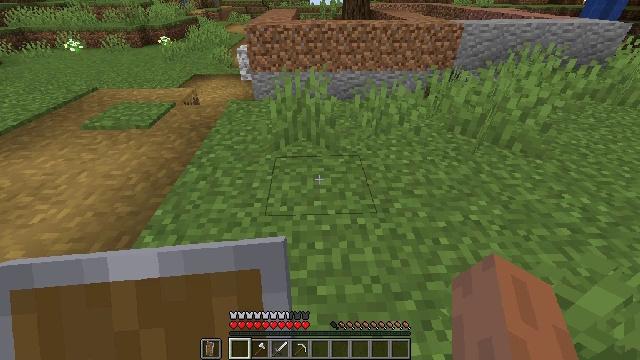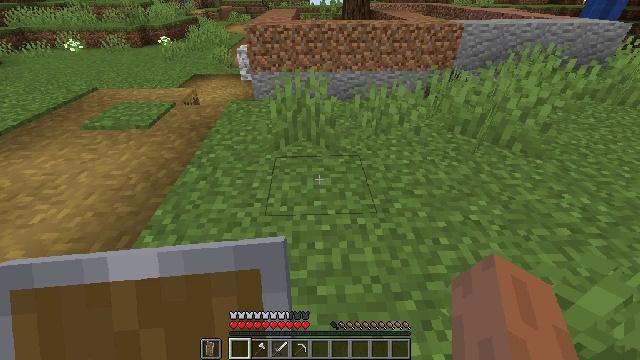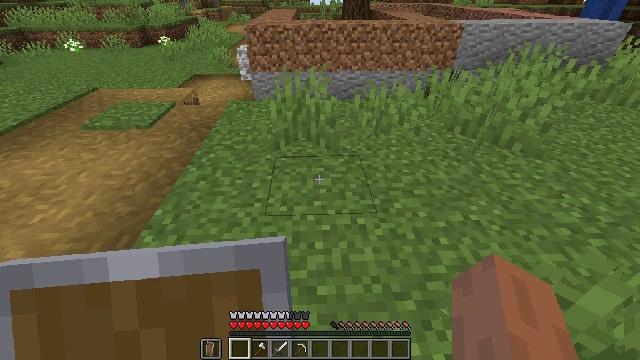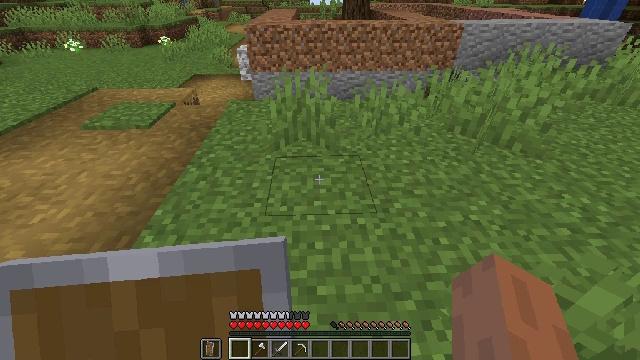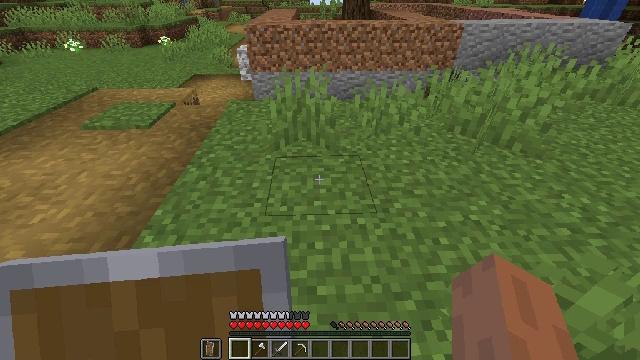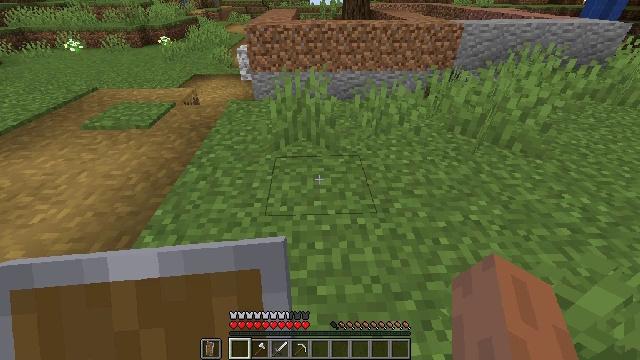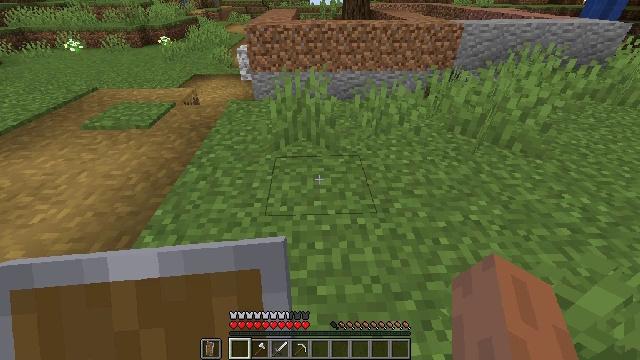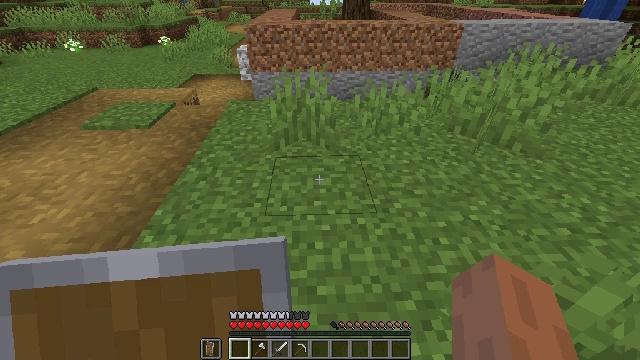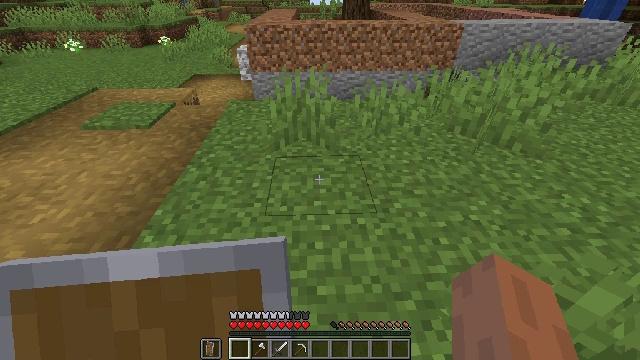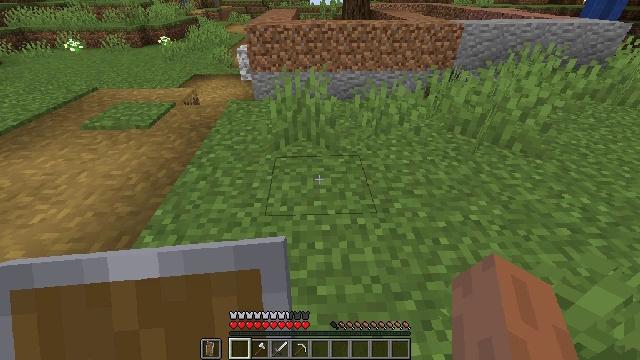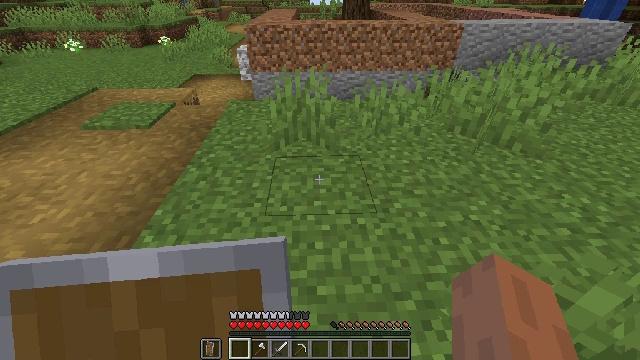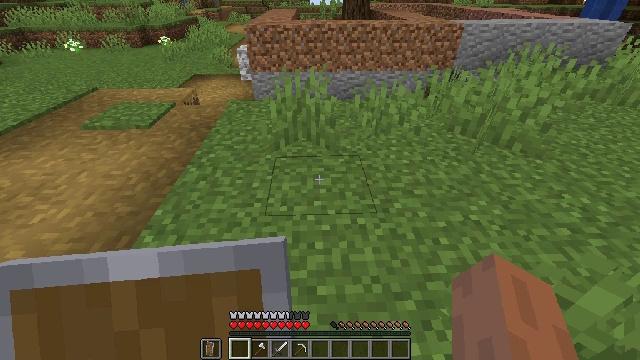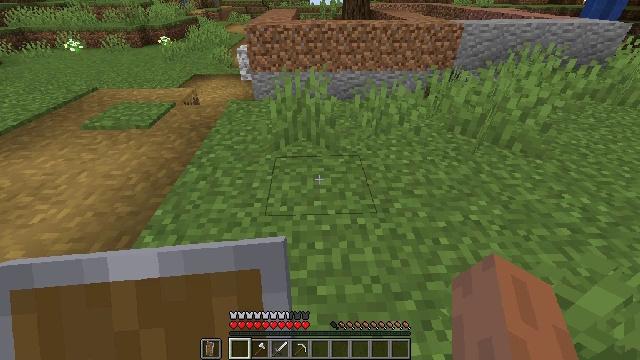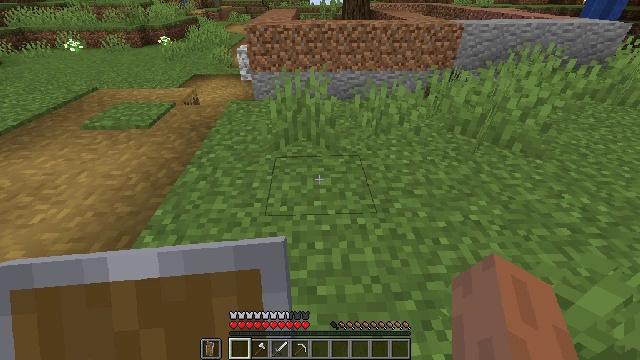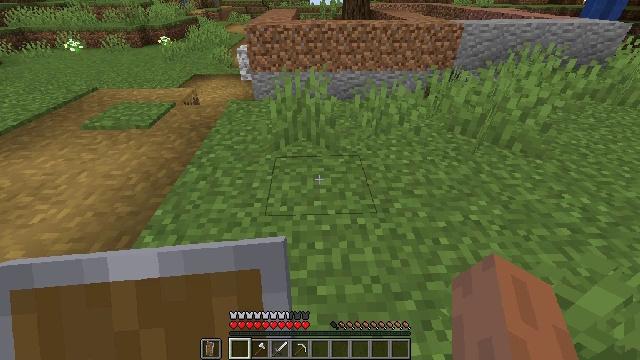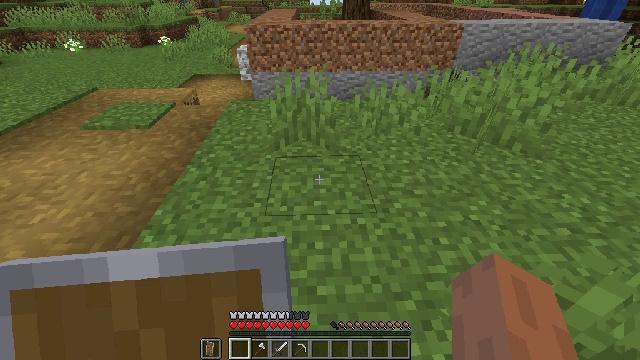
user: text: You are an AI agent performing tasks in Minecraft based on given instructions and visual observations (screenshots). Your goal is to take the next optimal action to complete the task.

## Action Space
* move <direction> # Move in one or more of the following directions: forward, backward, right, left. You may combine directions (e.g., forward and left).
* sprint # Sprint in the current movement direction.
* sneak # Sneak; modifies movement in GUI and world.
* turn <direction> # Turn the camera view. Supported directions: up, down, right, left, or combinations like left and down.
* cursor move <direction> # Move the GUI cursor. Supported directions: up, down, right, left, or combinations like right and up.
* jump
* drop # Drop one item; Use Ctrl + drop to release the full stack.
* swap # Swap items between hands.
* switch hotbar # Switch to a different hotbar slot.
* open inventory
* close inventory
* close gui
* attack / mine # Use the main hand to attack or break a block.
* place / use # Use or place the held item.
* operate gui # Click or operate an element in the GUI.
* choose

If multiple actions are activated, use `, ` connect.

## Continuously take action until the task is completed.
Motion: motion action
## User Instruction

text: craft item air
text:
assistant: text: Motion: no_op
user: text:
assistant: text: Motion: no_op
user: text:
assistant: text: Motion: no_op
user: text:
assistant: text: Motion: no_op
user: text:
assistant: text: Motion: no_op
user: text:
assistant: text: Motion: no_op
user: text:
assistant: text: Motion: no_op
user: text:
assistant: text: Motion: no_op
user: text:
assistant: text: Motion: no_op
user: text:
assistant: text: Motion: no_op
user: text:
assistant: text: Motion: no_op
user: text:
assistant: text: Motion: no_op
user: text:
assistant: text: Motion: no_op
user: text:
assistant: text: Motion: no_op
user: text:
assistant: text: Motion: no_op
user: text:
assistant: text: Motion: no_op
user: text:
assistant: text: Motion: no_op
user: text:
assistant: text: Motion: no_op
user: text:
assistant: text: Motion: no_op
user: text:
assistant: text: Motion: no_op
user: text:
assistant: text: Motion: no_op
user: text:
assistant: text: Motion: no_op
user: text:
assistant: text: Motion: no_op
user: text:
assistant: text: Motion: no_op
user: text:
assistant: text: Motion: no_op
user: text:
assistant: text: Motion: no_op
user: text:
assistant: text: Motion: no_op
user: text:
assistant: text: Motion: no_op
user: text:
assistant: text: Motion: no_op
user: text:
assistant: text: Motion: no_op